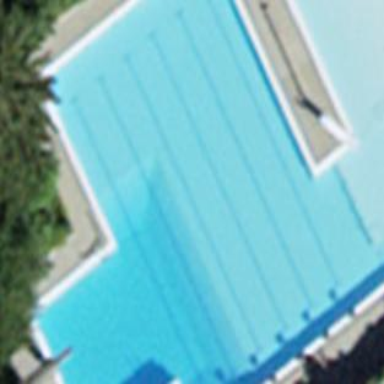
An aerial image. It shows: Swimming pool within leisure land area designed for swimming activities.